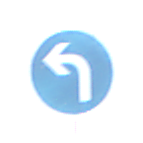
Verkehrszeichen: VorgeschriebeneFahrtrichtungLinks
Umgebung: Outdoor, Suburban
Tageszeit: MorningAfternoon
Wetter: PartlyCloudy
Licht: Natural
Jahreszeit: NotSpecified
Kontrast: HighContrast